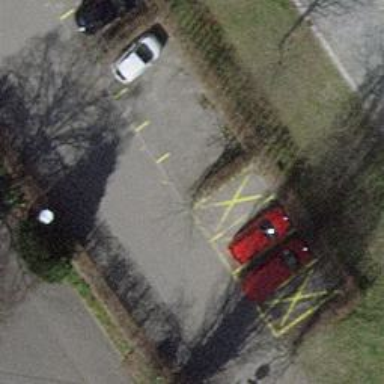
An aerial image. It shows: Car-sharing service available at this location.